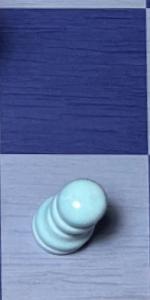
Label: Pawn_White